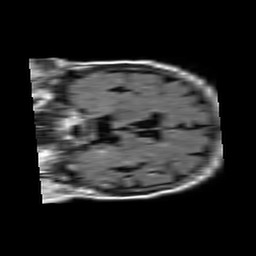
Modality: FLAIR
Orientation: coronal
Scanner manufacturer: philips
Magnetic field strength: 1.5 T
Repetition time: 6 s
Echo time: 0.12 s